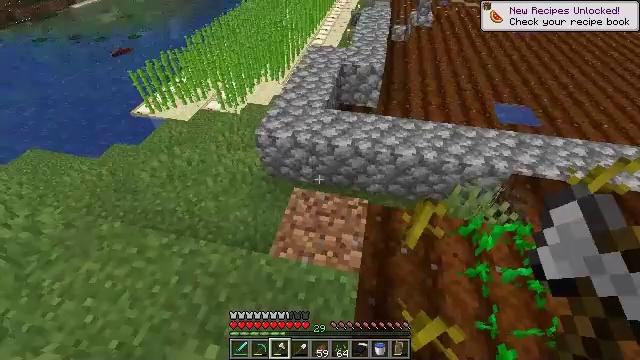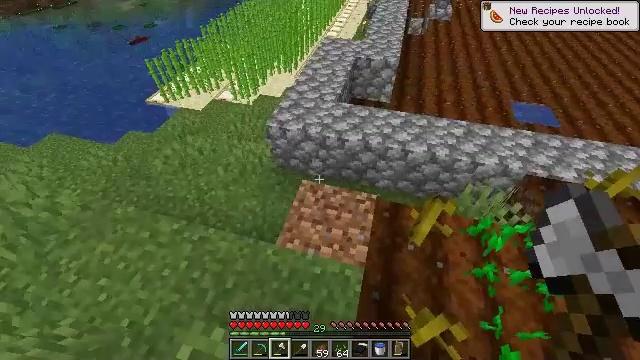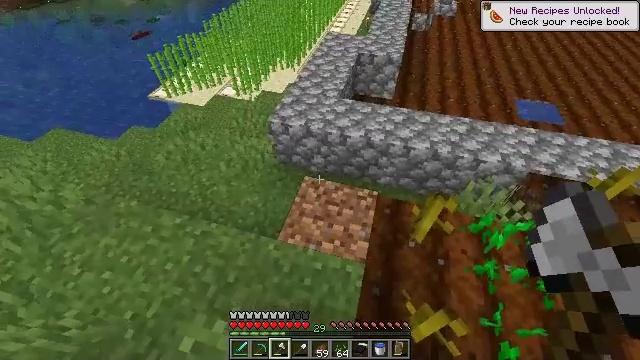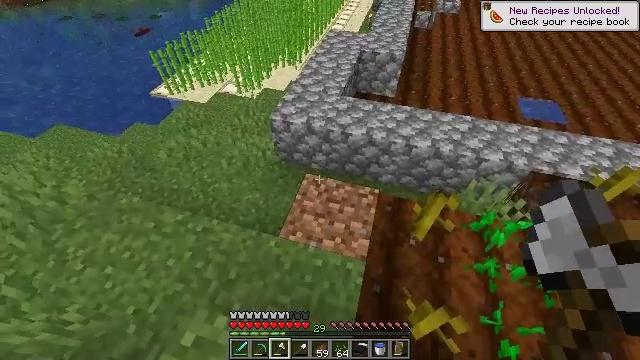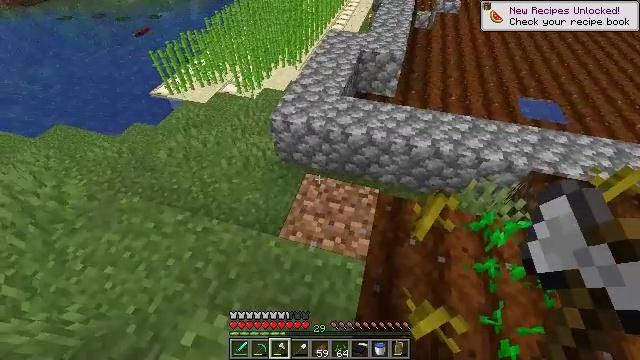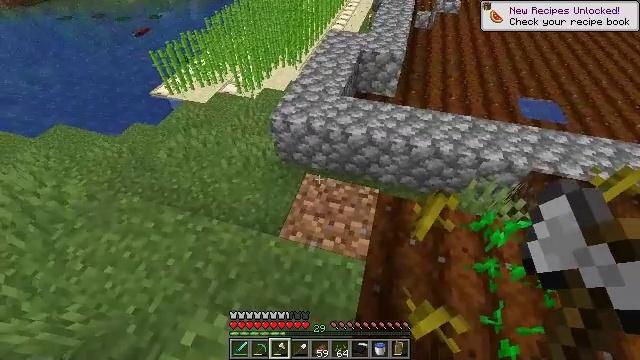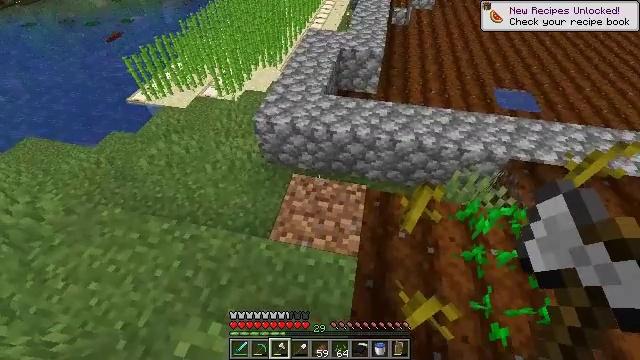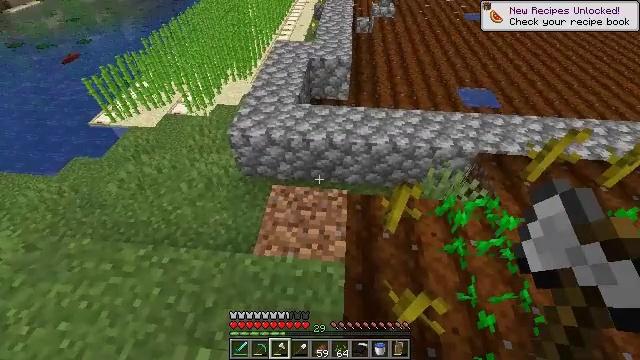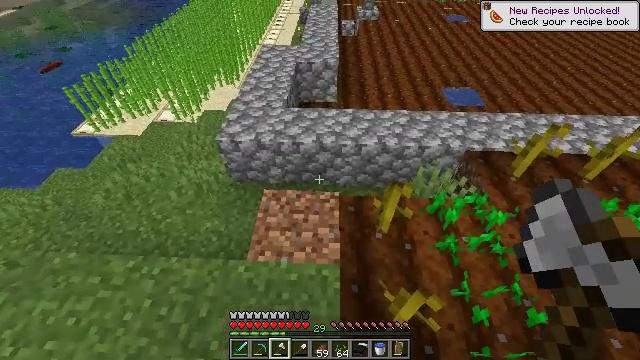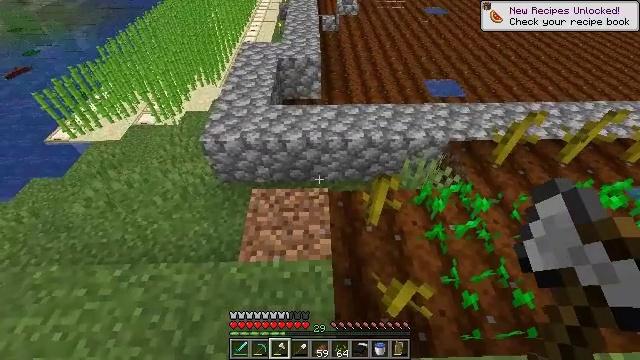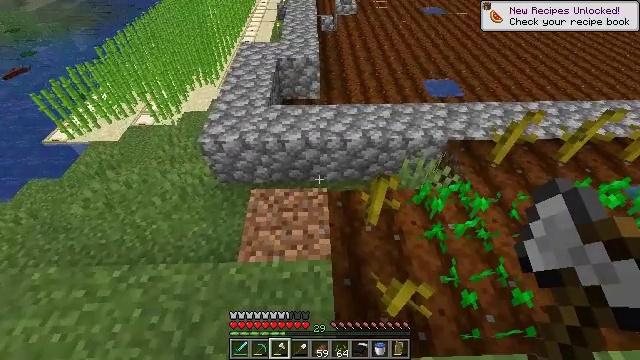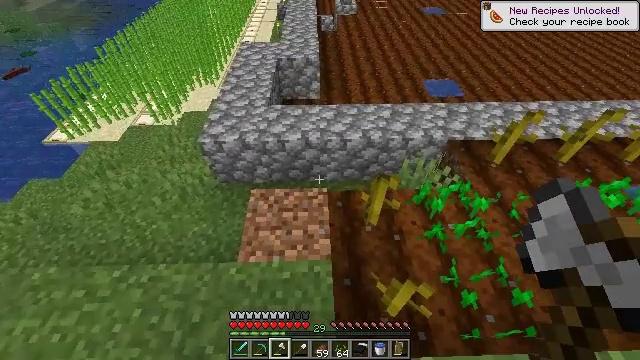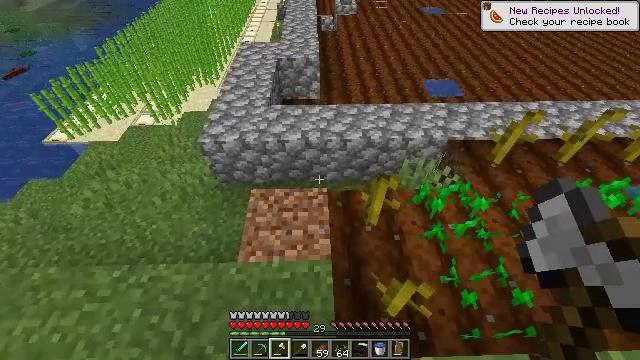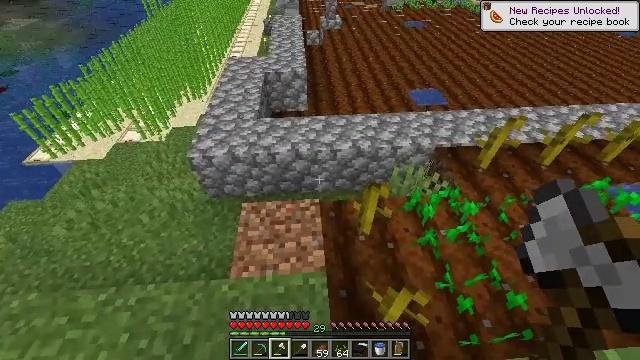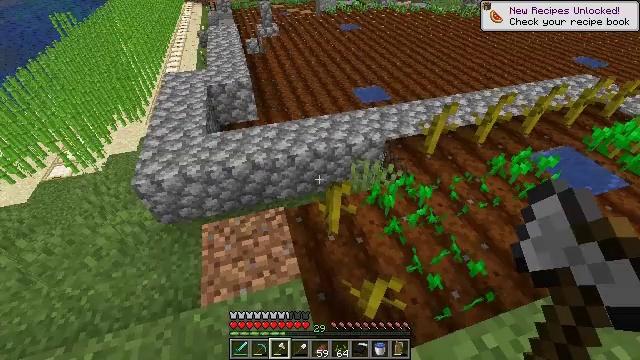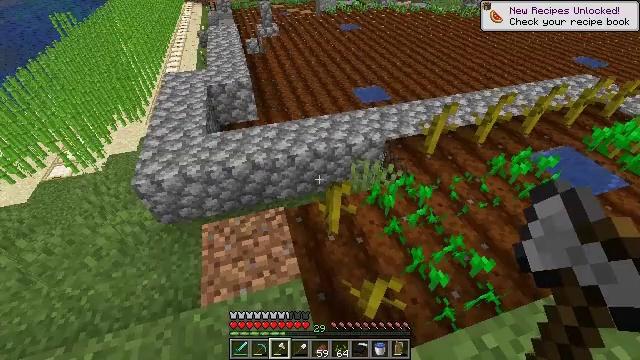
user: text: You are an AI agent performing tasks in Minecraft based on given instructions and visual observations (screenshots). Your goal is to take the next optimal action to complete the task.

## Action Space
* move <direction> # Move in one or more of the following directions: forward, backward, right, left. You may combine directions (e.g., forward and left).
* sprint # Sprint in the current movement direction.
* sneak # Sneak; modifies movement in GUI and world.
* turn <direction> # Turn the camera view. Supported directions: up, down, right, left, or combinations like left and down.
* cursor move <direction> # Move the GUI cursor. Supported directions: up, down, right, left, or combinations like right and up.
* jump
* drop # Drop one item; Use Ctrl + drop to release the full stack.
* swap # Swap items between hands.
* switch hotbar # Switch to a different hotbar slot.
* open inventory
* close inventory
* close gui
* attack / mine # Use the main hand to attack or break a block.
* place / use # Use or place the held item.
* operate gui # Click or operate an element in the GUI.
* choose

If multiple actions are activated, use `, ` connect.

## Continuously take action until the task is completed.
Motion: motion action
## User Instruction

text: Produce melon seeds from melon slices at the crafting table.
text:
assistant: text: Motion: turn left and down
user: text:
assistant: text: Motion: no_op
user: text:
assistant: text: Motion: no_op
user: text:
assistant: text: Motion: no_op
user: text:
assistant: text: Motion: no_op
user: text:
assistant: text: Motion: turn right
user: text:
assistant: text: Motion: turn right and up
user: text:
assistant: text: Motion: turn right
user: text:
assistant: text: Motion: turn right
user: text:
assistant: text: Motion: no_op
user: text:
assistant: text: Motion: no_op
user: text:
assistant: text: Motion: no_op
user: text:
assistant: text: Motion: turn right and up
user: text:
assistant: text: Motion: turn right and up
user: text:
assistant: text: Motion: no_op
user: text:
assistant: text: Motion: no_op
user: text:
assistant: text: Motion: turn right
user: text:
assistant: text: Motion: turn right and up
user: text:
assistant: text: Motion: turn right and up
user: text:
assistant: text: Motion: turn right and up
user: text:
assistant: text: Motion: turn right and up
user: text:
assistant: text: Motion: turn right and up
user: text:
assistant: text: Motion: move forward, turn right and up
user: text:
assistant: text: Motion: move forward, turn right and up
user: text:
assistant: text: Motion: move forward, turn right
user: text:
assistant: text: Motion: move forward
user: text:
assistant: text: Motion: move forward and move right
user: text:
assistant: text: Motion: move forward and move right
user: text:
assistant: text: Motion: move forward
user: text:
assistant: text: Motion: move forward